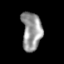
Tissue: skin
Cell type: T cells
Senescence score: 0.2031
Nuclear area (px): 747
Mean DAPI intensity: 151.889